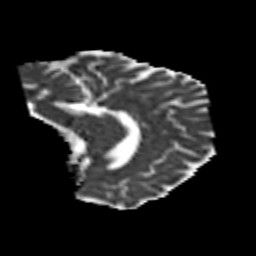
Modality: MD
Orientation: sagittal
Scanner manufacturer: siemens
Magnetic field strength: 3 T
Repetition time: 6.8 s
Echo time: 0.093 s